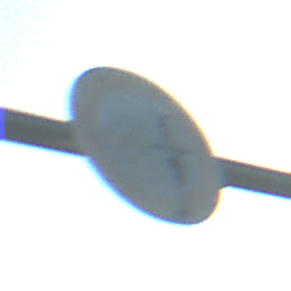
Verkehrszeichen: VerbotUeberholenEinspurigeFahrzeuge
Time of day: MorningAfternoon
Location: Outdoor (Nature)
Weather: Clear
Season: NotSpecified
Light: Natural